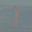
Label: 1